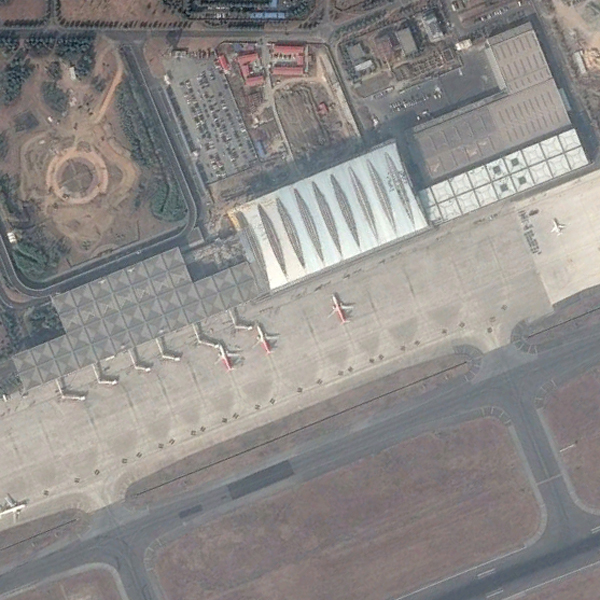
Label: Airport